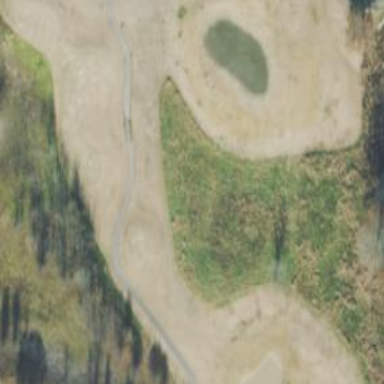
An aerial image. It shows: Golf hole.